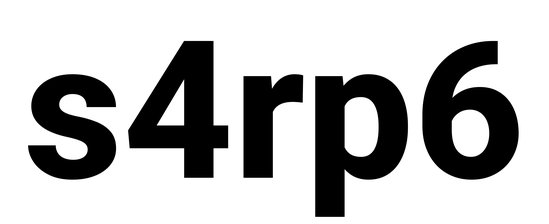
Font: Roboto_ExtraBold